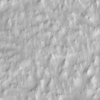
Label: not_dusty